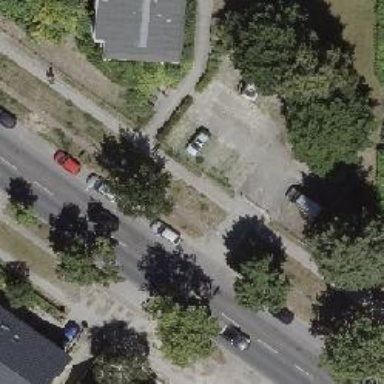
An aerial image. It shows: Sidewalk.